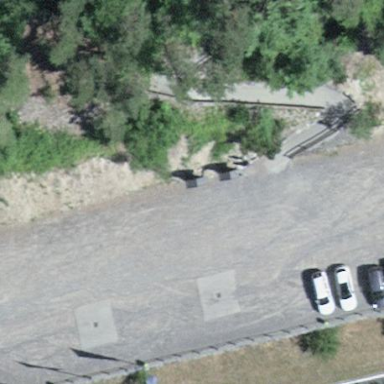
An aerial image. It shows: Parking area with surface.